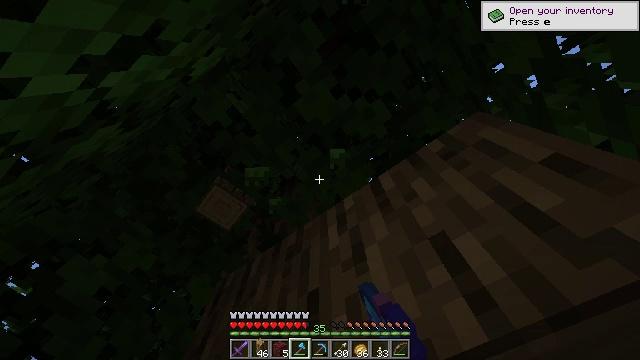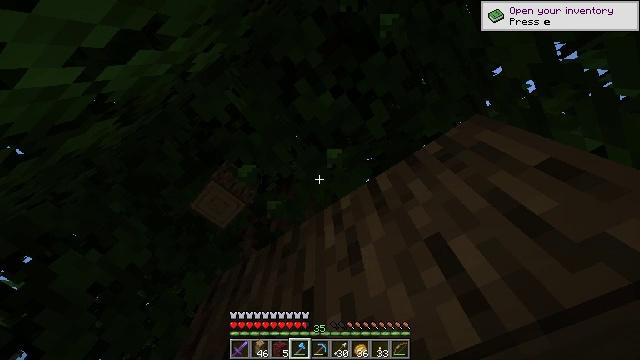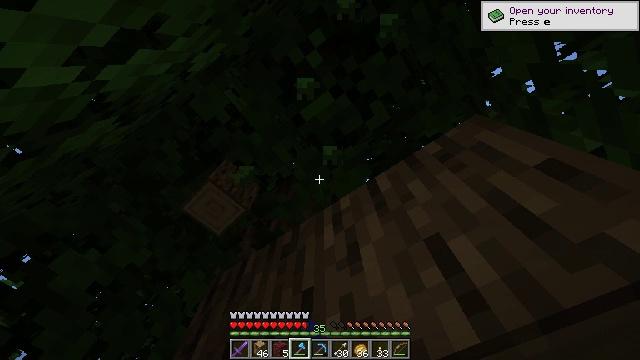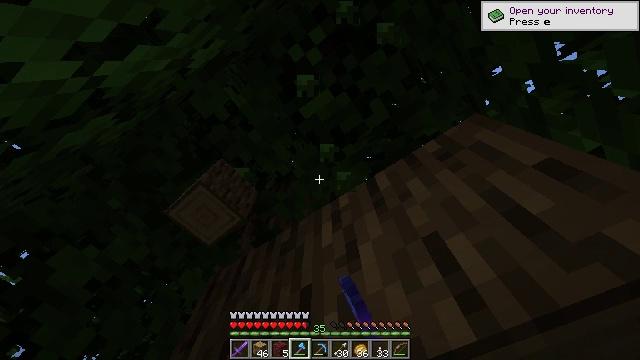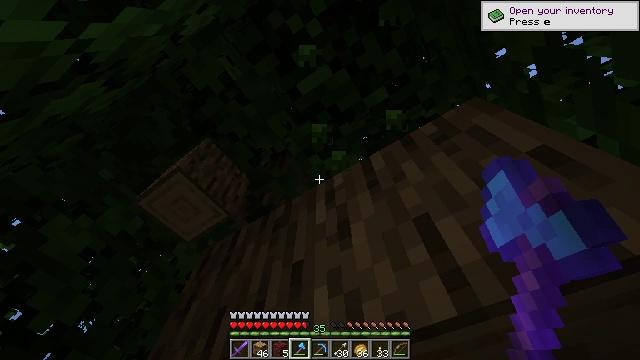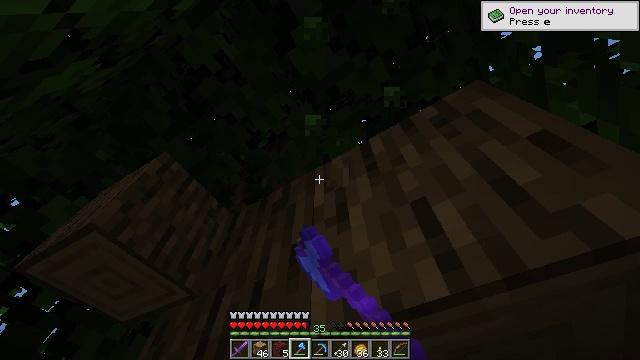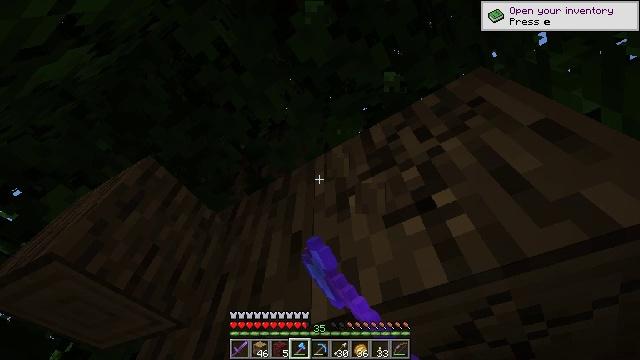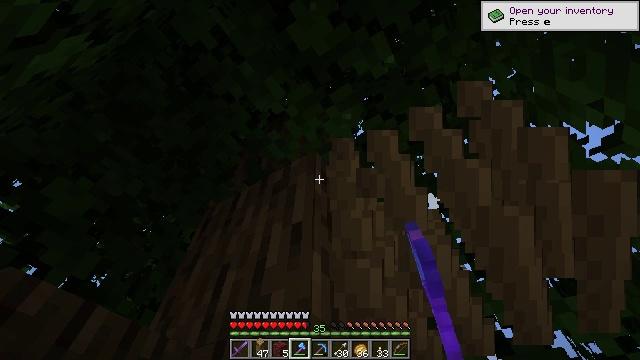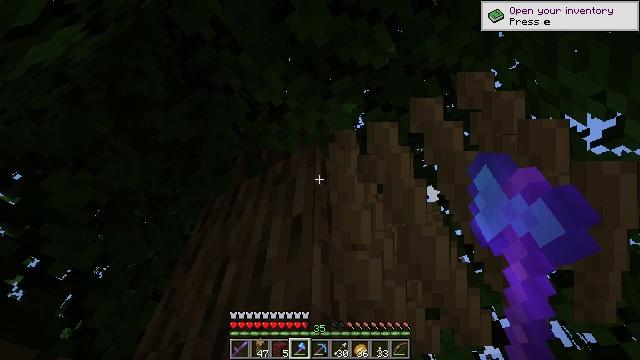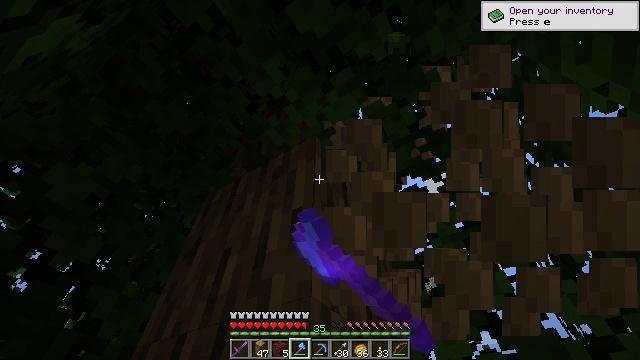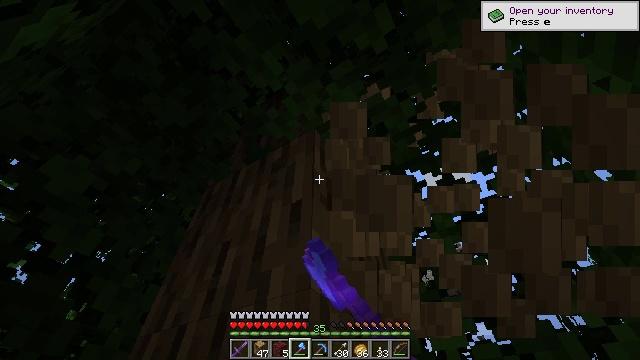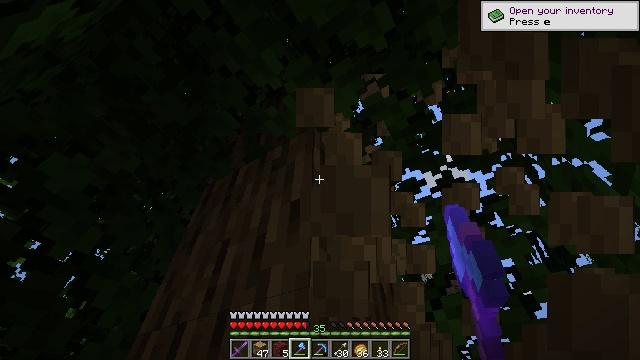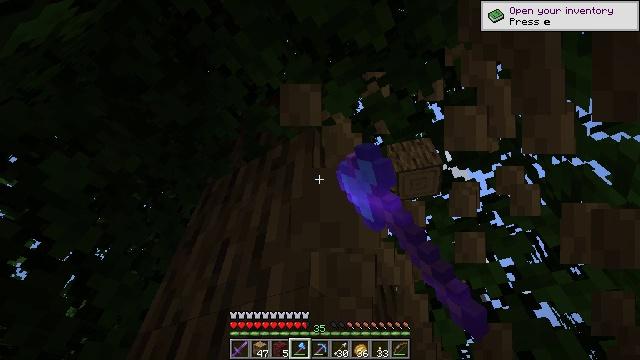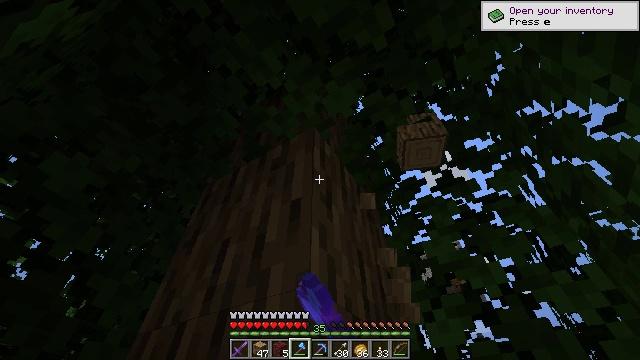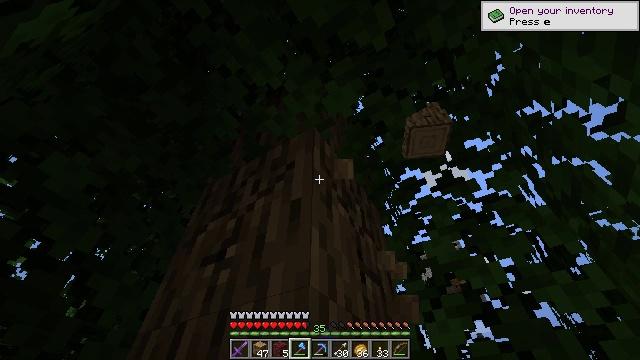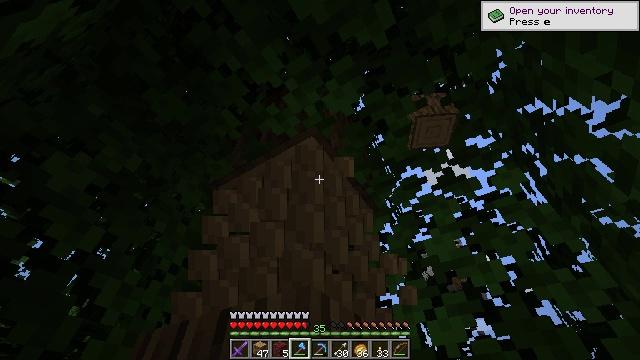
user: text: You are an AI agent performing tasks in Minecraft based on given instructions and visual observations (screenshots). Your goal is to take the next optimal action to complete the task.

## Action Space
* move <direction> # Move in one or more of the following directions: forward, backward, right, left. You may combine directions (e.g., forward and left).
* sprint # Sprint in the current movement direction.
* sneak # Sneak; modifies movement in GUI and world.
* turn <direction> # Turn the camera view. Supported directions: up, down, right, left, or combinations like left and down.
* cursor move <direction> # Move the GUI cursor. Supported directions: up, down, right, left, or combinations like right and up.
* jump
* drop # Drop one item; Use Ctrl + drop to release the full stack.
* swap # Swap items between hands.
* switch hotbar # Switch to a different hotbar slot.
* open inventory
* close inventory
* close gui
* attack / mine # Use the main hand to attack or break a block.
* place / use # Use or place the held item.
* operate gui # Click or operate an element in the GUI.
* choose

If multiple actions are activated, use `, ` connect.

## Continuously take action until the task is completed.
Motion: motion action
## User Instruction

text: Mine the oak log.
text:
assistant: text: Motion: turn right, attack / mine
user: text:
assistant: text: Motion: attack / mine
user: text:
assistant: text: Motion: attack / mine
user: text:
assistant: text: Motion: turn right and down, attack / mine
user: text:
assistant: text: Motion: turn down, attack / mine
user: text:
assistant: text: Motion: turn down, attack / mine
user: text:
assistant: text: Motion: turn down, attack / mine
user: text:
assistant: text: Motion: turn down, attack / mine
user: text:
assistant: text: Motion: turn down, attack / mine
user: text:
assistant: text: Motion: turn down, attack / mine
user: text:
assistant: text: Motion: attack / mine
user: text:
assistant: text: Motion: attack / mine
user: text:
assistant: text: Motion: attack / mine
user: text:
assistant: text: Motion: attack / mine
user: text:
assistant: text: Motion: attack / mine
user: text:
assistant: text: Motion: attack / mine
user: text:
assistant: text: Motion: attack / mine
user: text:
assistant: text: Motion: turn up, attack / mine
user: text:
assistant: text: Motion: turn up, attack / mine
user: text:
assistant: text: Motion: turn up, attack / mine
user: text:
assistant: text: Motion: attack / mine
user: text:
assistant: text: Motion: attack / mine
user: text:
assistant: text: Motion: attack / mine
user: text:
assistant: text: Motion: attack / mine
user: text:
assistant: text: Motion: attack / mine
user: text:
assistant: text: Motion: attack / mine
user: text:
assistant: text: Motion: attack / mine
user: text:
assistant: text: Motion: attack / mine
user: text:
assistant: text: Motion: attack / mine
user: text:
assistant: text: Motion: attack / mine